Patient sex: M
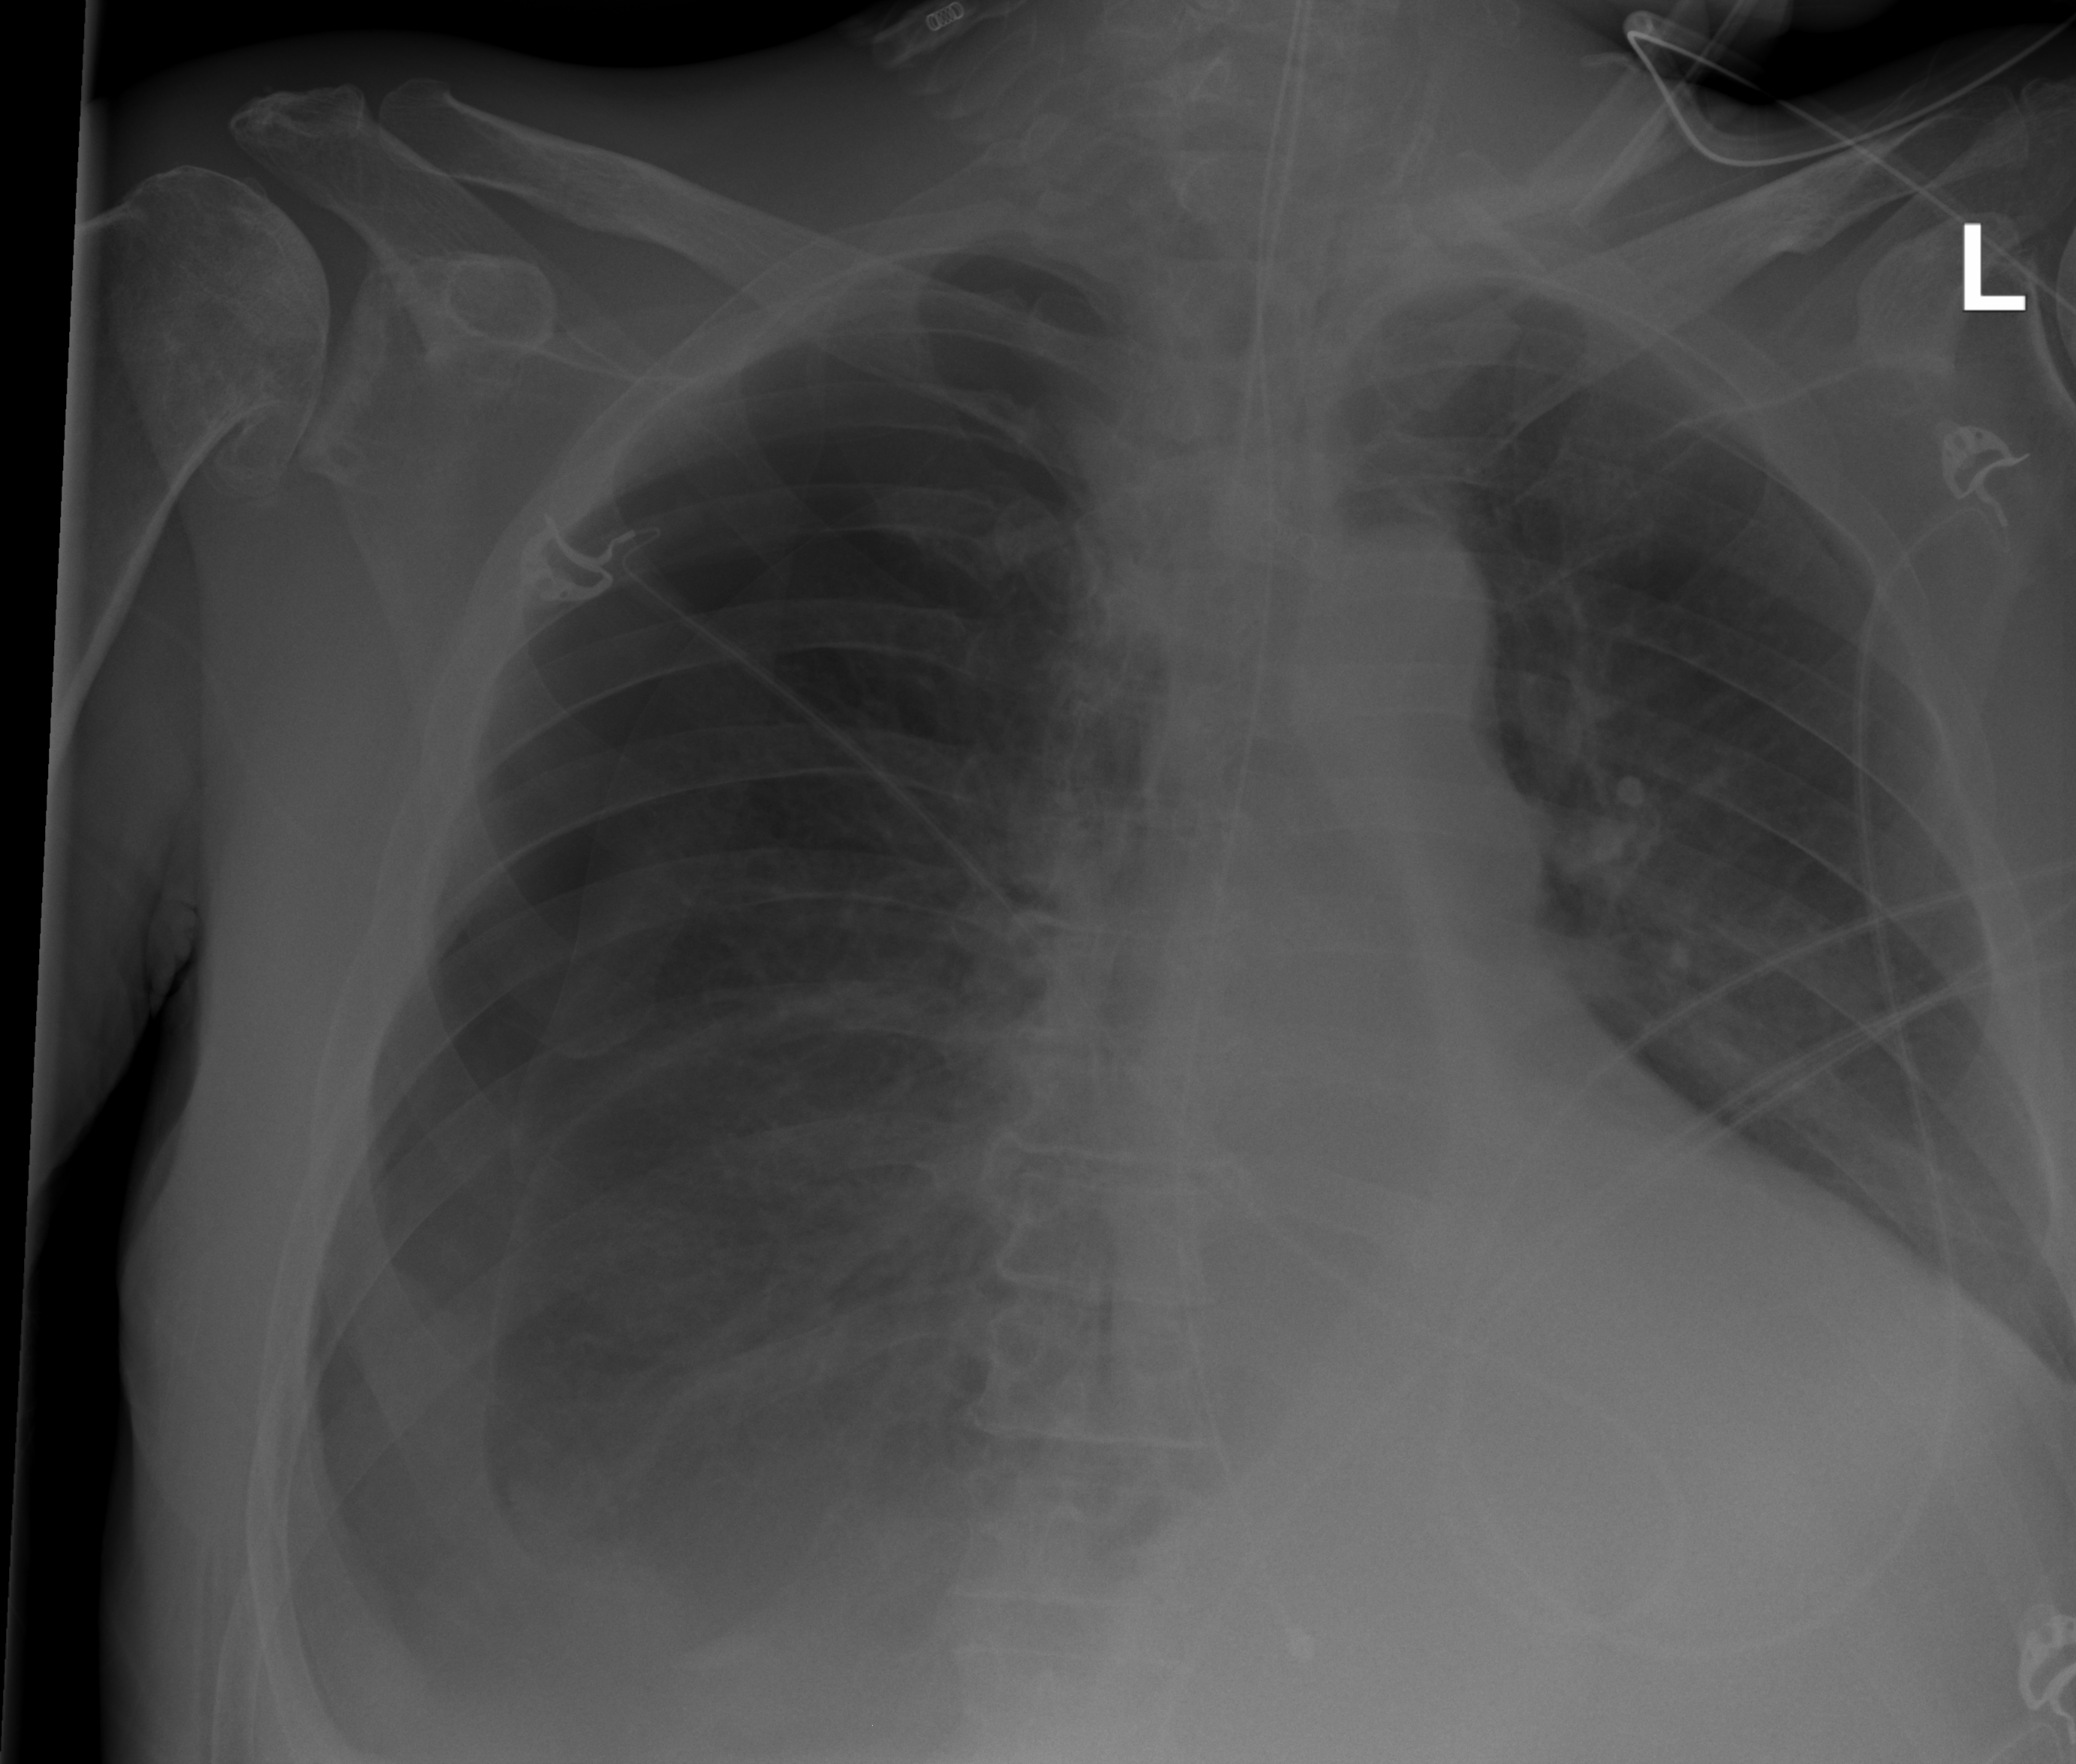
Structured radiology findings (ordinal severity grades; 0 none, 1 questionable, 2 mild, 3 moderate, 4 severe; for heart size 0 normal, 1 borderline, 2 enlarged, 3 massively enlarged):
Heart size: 2
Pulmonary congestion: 3
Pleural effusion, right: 2
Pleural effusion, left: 0
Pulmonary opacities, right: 0
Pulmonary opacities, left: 1
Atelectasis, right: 2
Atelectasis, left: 2